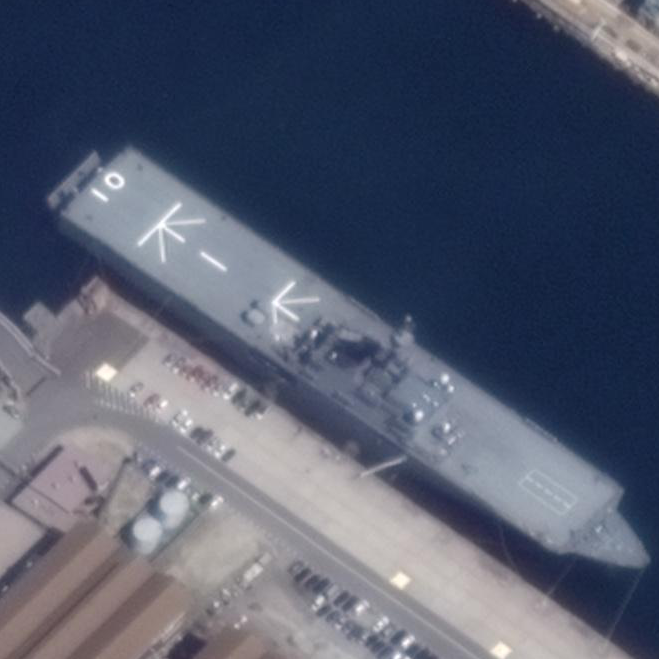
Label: assault